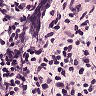
Metastatic tissue present: no